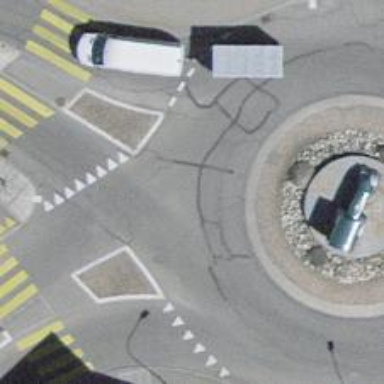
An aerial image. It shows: Secondary road with asphalt surface leading to roundabout junction.